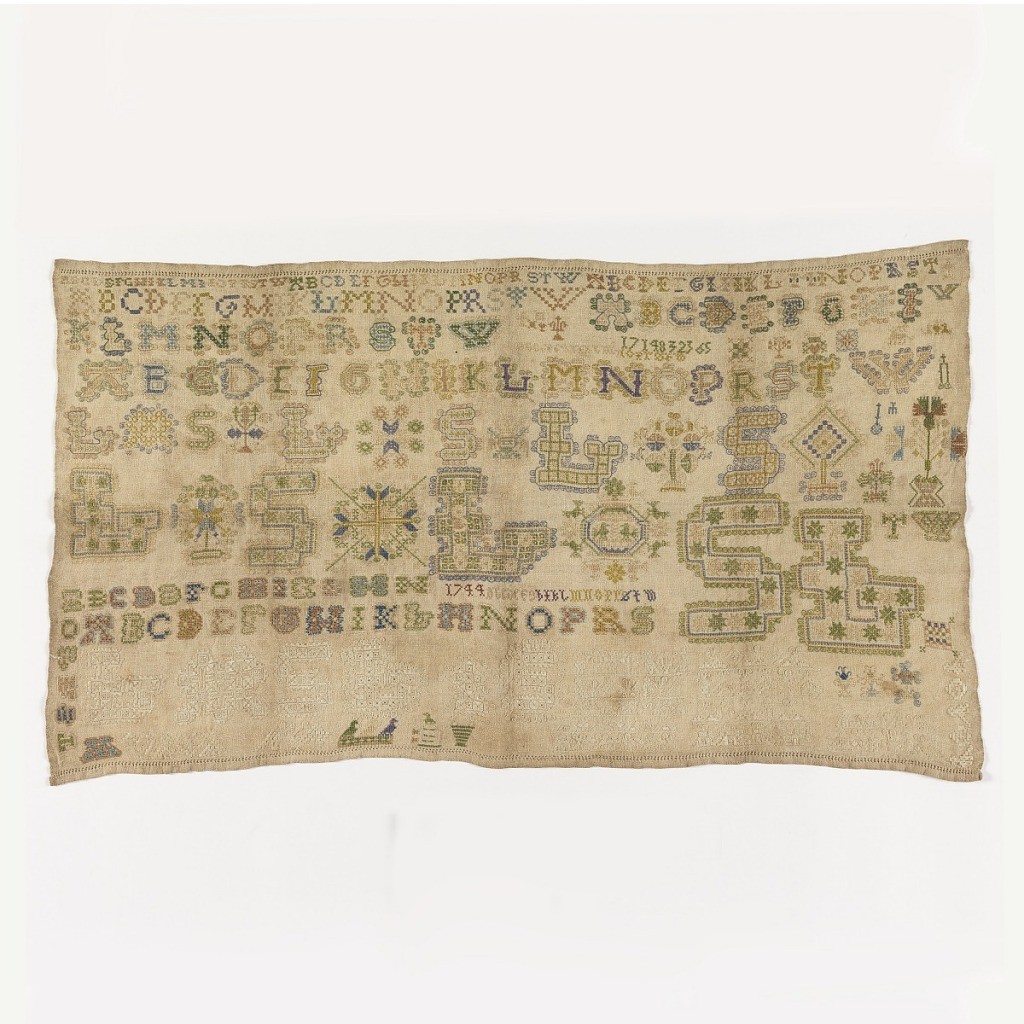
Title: Sampler
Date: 1744
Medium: silk and linen embroidery on linen foundation Technique: embroidered in cross, chain, satin, stem, eyelet, and back stitches on plain weave foundation
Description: Alphabets, numerals, and monograms.  Small Hapsburg eagle in center.  White bands of pattern at bottom.